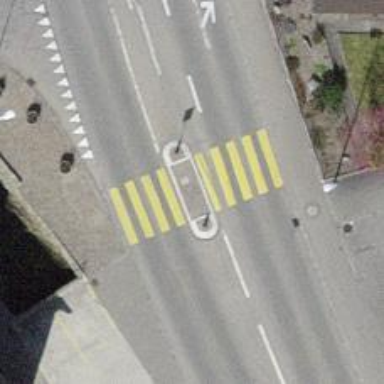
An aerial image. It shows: Uncontrolled zebra crossing with pedestrian island.